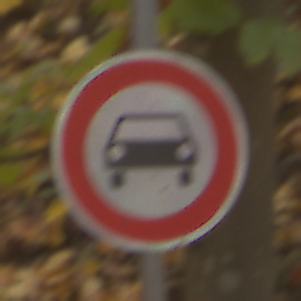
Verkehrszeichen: VerbotKraftwagen
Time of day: MorningAfternoon
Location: Outdoor (Nature)
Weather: Overcast
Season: Autumn
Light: Natural